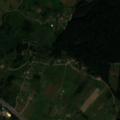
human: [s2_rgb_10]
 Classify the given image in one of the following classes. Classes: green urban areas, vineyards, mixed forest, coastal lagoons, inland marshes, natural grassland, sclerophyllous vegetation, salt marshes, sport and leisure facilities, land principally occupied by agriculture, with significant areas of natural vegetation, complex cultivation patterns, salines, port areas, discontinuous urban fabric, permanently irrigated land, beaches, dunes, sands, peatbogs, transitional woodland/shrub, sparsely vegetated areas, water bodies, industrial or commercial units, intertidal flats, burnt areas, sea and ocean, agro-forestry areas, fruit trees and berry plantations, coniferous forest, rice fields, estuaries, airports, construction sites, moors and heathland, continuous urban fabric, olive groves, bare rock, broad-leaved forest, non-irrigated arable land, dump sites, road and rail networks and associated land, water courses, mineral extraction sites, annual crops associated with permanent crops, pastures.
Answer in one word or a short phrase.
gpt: pastures, complex cultivation patterns, coniferous forest